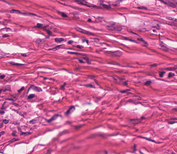
Tumor epithelial tissue: no
Tumor-associated stroma tissue: yes
Normal tissue: no